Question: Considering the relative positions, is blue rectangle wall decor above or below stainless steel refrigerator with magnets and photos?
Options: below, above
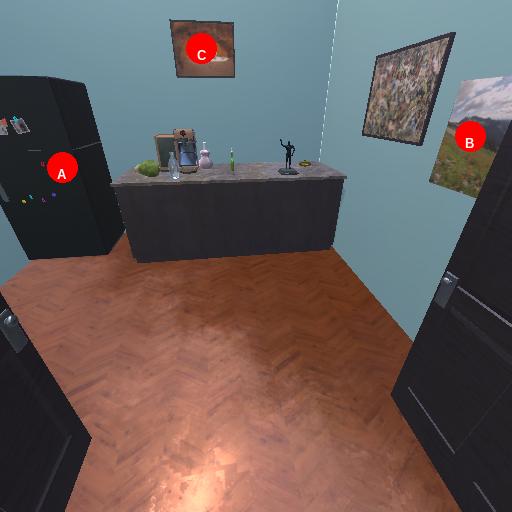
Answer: below